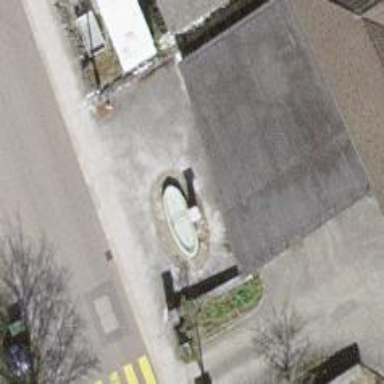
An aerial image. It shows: Fountain.